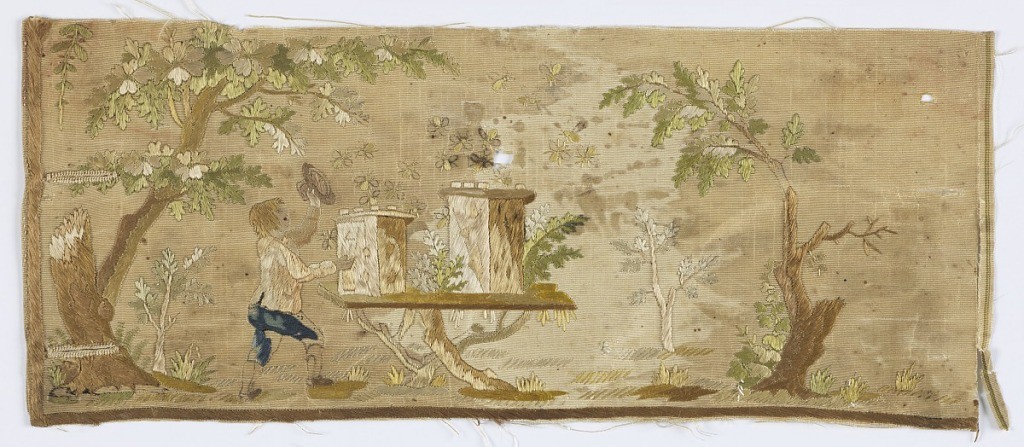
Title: Waistcoat pocket
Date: late 18th century
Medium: silk Technique: embroidered on taffeta
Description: Front corner of a waistcoat showing a beekeeper in multicolored silk on an ivory ground. Two buttonholes on the left side.